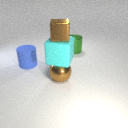
large blue rubber cylinder in front of large green metal cylinder